Question: how to get "AND" of all the values of a boolean column in a single sql query.

for above the o/p should be false,
if all were true then o/p: true,
if all/atlease one value false , then o/p: false.
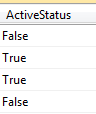
Answer: Try this
'''
IF EXISTS (SELECT ActiveStatus From TableName where ActiveStatus = 0)
SELECT 'False'
ELSE
SELECT 'True'
AS OutputColumn
'''